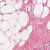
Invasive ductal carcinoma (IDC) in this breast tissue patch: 0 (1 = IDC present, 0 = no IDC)